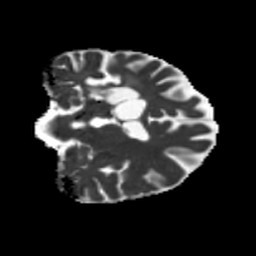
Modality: MD
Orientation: coronal
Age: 68
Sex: female
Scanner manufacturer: siemens
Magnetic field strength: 3 T
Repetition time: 5.25 s
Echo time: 0.08 s